Field crop: tomato
Growth stage: 2
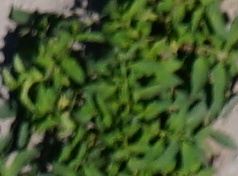
Species: tomato